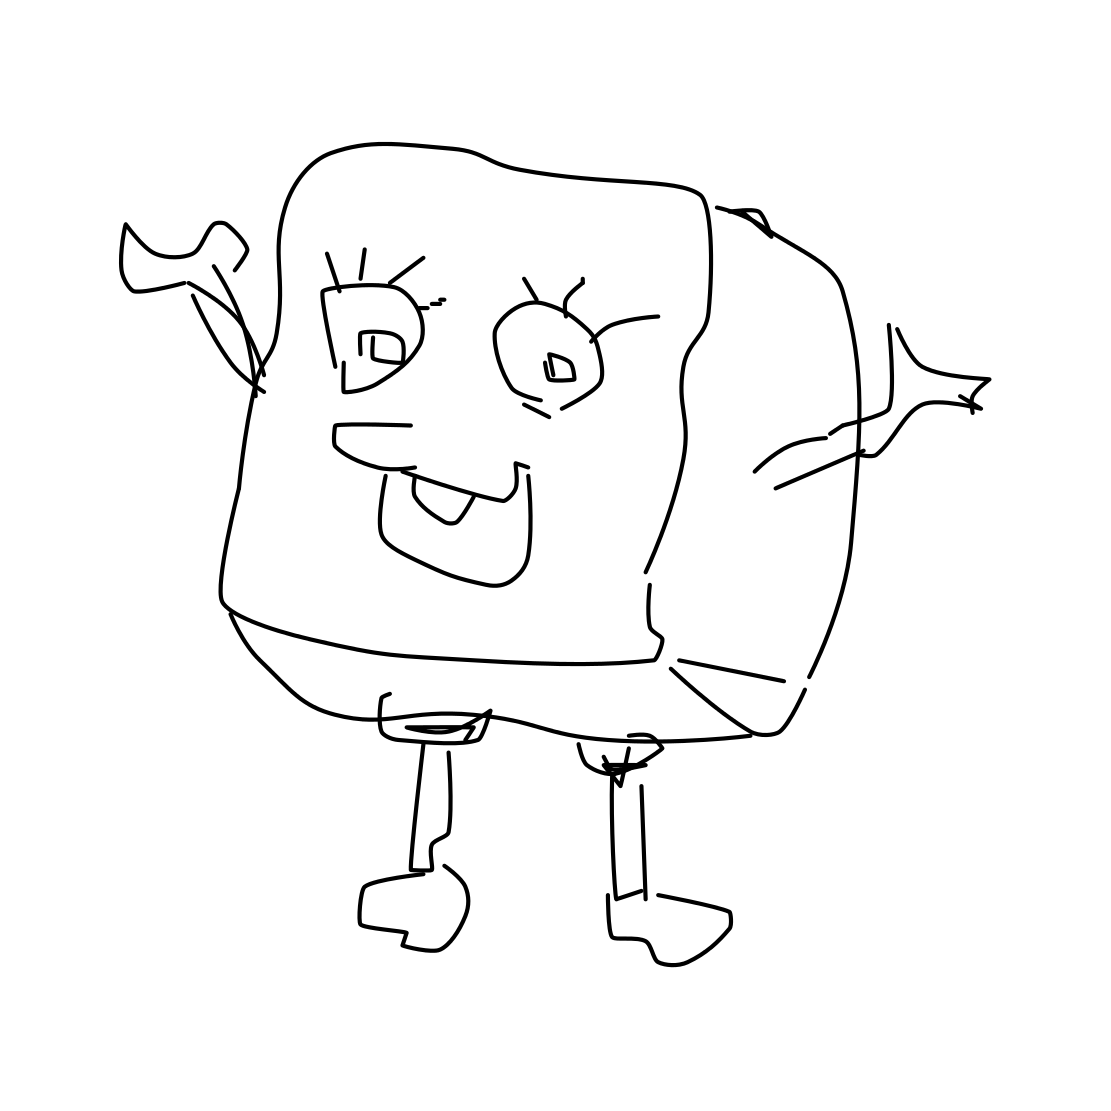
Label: sponge bob